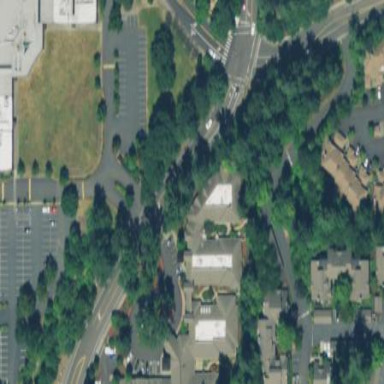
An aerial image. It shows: Nursing home.